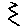
Label: zigzag